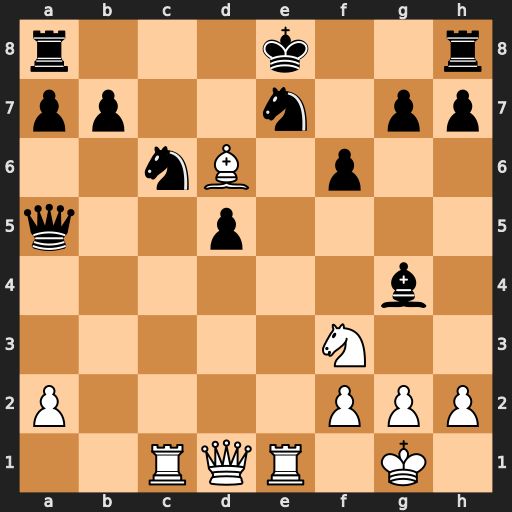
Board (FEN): r3k2r/pp2n1pp/2nB1p2/q2p4/6b1/5N2/P4PPP/2RQR1K1
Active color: w
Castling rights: kq
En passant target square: -
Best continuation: Rxc6 bxc6 Rxe7+